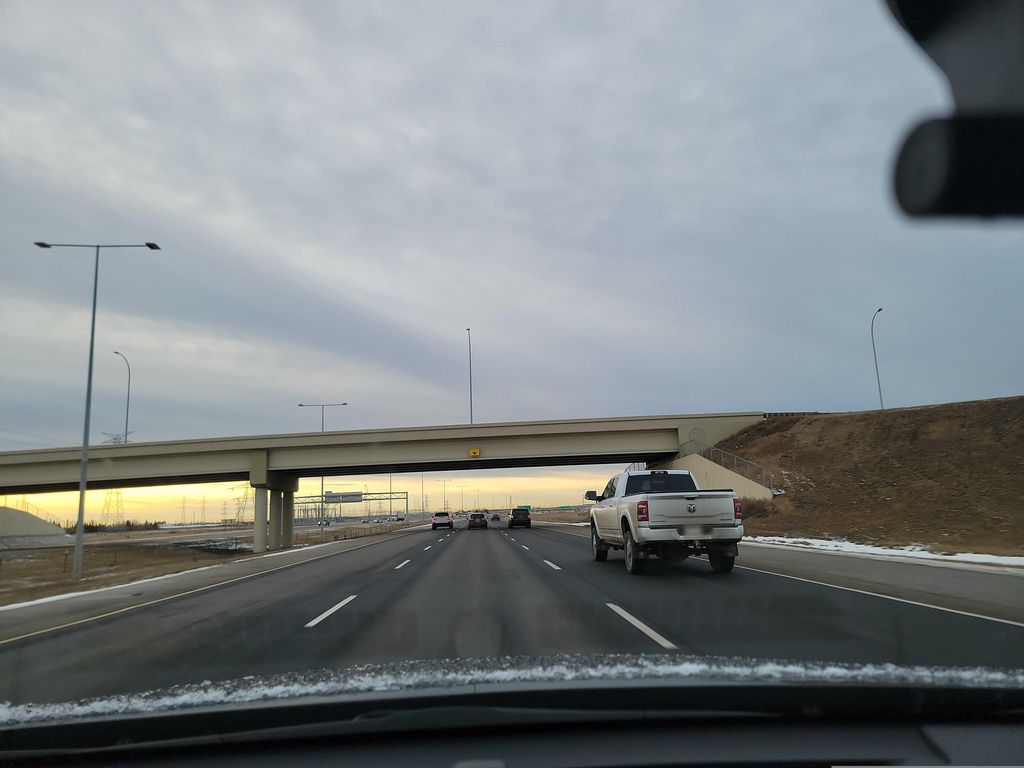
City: edmonton